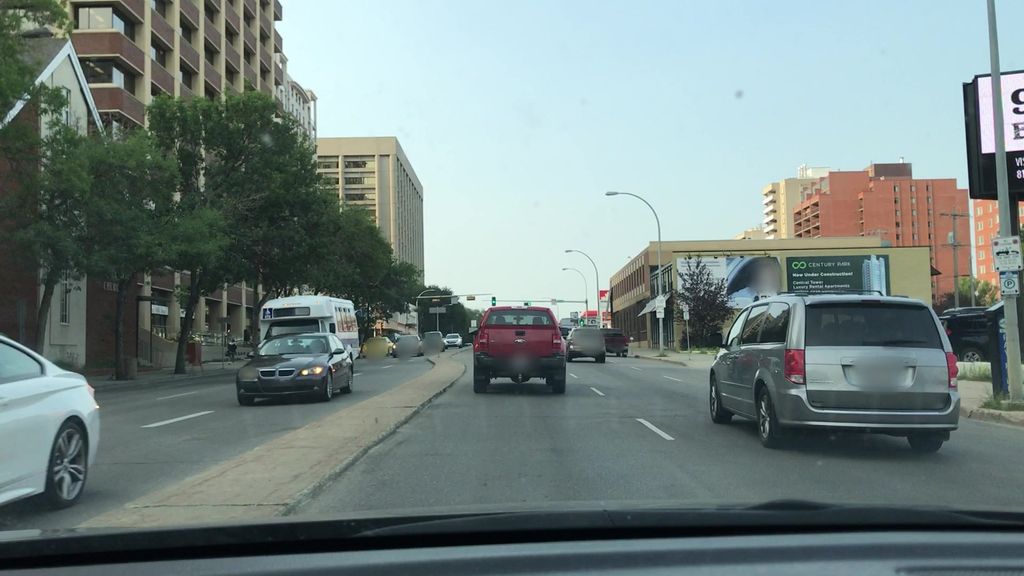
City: edmonton